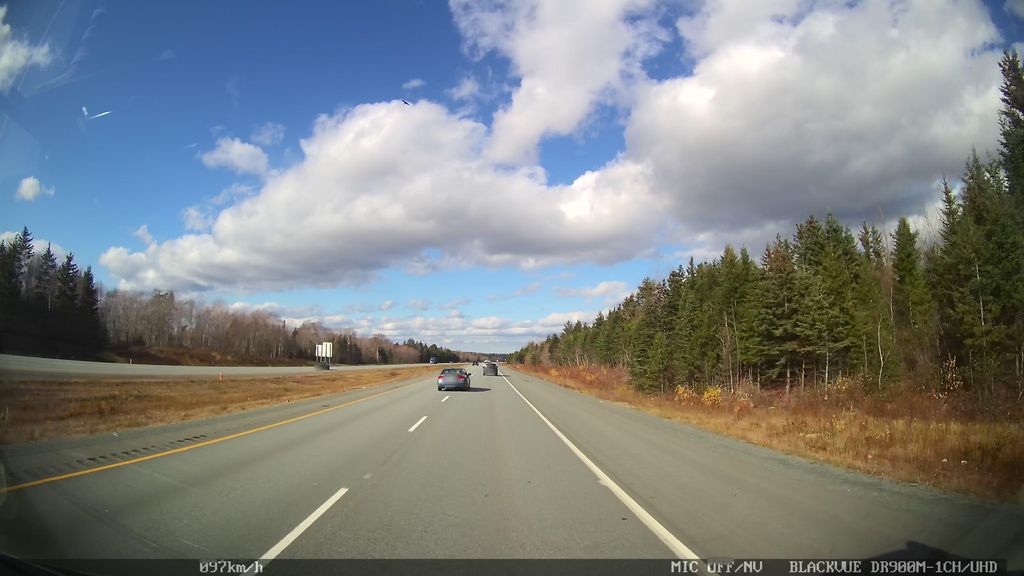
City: halifax